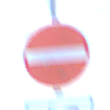
Verkehrszeichen: VerbotDerEinfahrt
Zusatzzeichen unten: EinspurigeFahrzeugeFrei2
Umgebung: Outdoor, Beach
Tageszeit: SunriseSunset
Wetter: PartlyCloudy
Licht: Natural
Jahreszeit: NotSpecified
Kontrast: MediumContrast